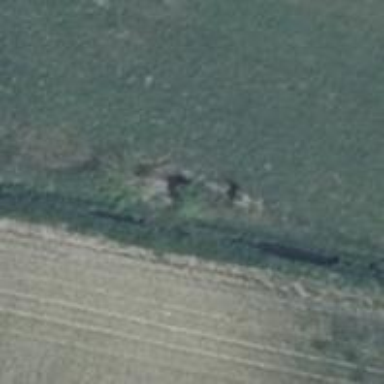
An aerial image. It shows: Hunting stand.